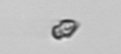
Label: Heterocapsa_rotundata